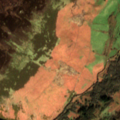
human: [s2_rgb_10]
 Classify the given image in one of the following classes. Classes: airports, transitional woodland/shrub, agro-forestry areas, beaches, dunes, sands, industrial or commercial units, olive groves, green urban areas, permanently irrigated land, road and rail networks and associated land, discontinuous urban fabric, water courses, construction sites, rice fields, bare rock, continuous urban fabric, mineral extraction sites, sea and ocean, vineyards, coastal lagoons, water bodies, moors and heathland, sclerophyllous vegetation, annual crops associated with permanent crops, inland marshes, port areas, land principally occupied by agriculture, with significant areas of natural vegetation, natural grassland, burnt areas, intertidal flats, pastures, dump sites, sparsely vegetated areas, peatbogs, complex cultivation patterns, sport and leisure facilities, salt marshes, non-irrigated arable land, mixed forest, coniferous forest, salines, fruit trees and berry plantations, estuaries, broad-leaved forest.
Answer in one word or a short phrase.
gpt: pastures, broad-leaved forest, coniferous forest, natural grassland, moors and heathland, peatbogs, water bodies